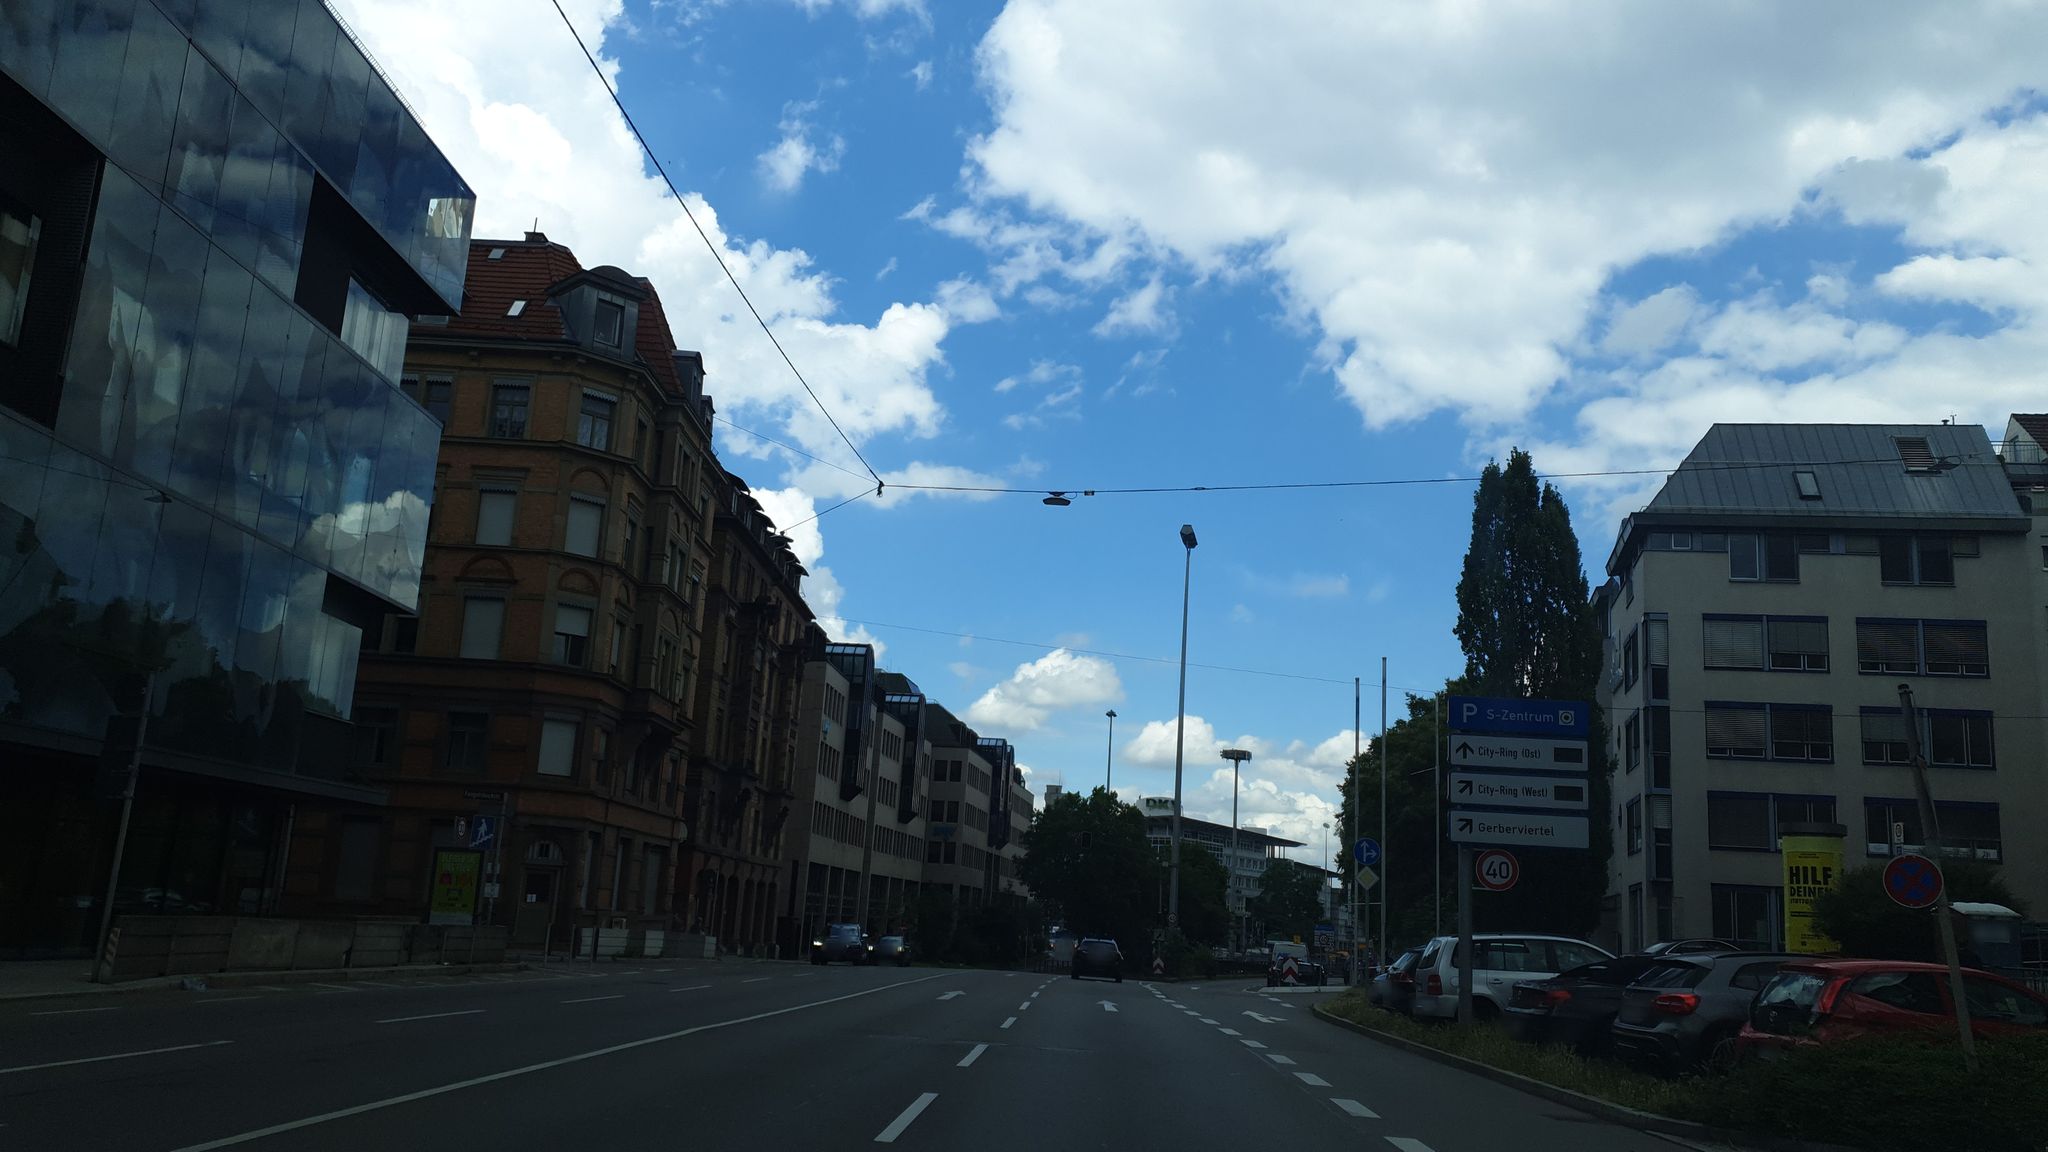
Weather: cloudy
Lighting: day
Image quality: good
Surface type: driving surface
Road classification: service
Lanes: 4
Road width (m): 13
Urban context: urban centre
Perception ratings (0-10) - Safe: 1.99, Lively: 8.87, Beautiful: 7.08, Boring: 4.43, Depressing: 5.9, Wealthy: 3.43